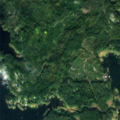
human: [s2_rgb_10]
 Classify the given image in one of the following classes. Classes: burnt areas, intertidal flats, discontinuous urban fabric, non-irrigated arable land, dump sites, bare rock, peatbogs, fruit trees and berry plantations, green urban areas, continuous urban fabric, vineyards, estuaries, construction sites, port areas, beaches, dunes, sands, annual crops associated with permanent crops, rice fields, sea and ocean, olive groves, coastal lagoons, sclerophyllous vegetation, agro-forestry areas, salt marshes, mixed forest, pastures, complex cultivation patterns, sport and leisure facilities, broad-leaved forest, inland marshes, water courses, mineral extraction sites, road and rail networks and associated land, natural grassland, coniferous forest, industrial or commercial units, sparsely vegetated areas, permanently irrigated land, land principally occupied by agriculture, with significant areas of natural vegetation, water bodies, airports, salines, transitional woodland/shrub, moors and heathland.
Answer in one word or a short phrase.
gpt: coniferous forest, mixed forest, sea and ocean